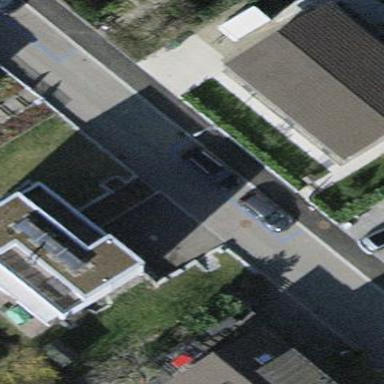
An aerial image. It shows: Parking lane designated for parking.